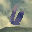
Label: 6